Question: I have declared an EMF AbstractModelConstraint that checks some criteria. My problem is when the validation fails, the runtime workbench shows an error dialog. How can I prevent its appearance?

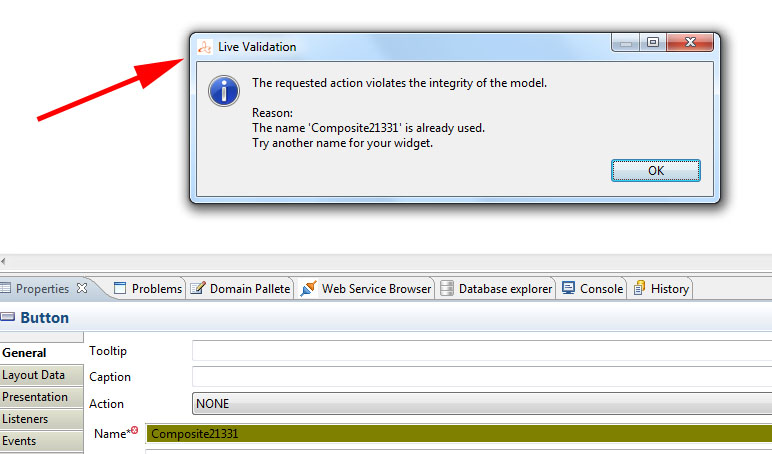
Answer: I found that the user can change this in Preference>Model Validation page. The validation message can be sent to the console view instead of popping up as a dialog.